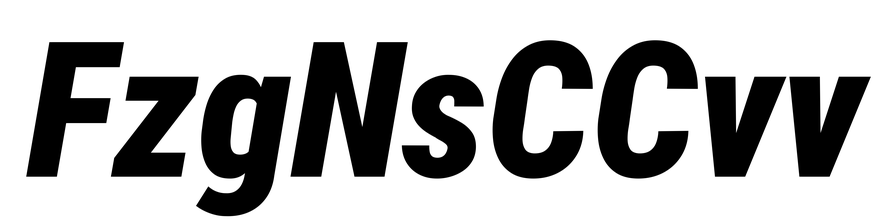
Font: Roboto-Italic_Condensed_Black_Italic